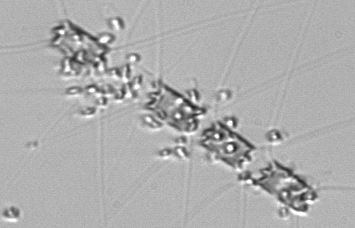
Label: Chaetoceros_didymus_TAG_external_flagellate